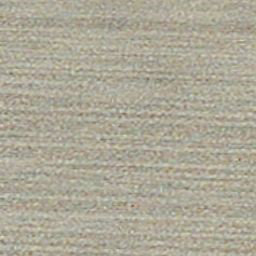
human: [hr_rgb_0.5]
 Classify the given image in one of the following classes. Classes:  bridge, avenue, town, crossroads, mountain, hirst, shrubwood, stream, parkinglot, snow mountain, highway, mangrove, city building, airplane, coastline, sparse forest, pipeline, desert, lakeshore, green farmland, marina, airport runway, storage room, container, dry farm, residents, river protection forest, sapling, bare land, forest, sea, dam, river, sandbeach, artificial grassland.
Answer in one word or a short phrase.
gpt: dry farm